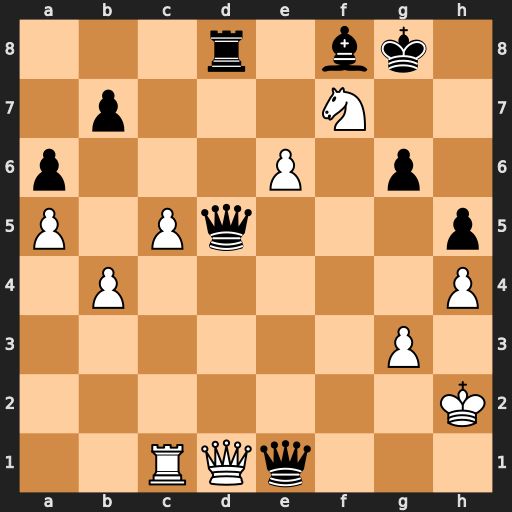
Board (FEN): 3r1bk1/1p3N2/p3P1p1/P1Pq3p/1P5P/6P1/7K/2RQq3
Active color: w
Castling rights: -
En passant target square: -
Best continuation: Qxd5 Qe2+ Qg2 Rd2 Qxe2